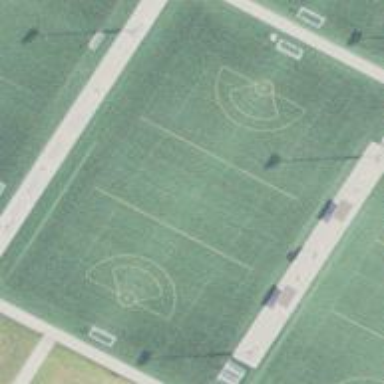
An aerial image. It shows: Soccer pitch designated for leisure and sports activities.